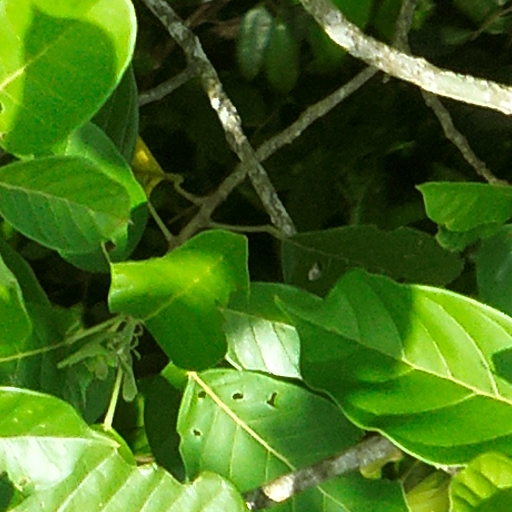
Species: Hieronyma alchorneoides
GBIF accepted scientific name: Hieronyma alchorneoides
Crown area (m\u00b2): 221.341